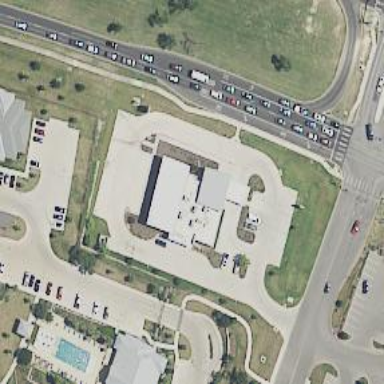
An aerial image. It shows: Healthcare clinic is depicted in the image.